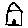
Label: house